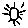
Label: sun